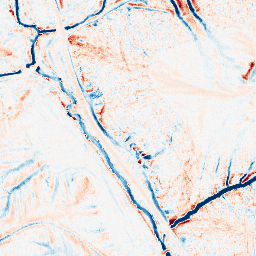
Category: edge_preserving
Decomposition family: median
Decomposition parameters: size: 11
Upsampling method: fft_zeropad
Upsampling parameters: scale: 4
Upsampling scale: 4